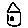
Label: house